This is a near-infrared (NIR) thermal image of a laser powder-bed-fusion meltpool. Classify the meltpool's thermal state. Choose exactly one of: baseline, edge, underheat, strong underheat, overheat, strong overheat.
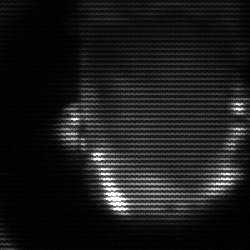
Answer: baseline